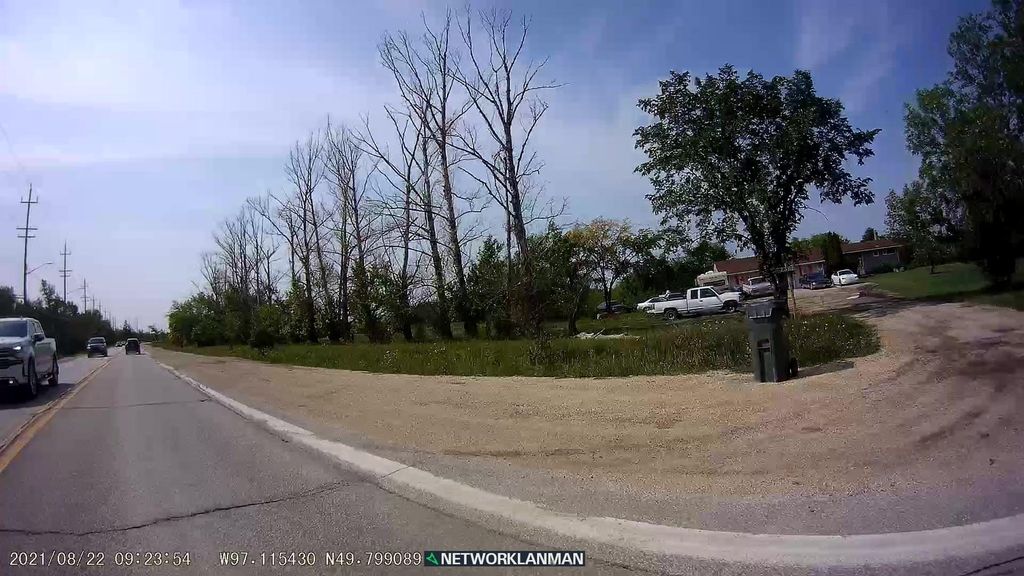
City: winnipeg